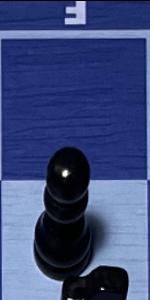
Label: Pawn_Black